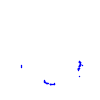
Particle: proton